Question: I'm trying to learn OpenCV and I want to apply this simple formula:

That is a per-pixel operation and transform the pixel from to .
This is my code:
'''
int main(int /*argc*/, char** /*argv*/) {
Mat _img = imread("lena.jpg");
cvtColor(_img, img, CV_32F);
cout << "original image size: " << img.rows << " " << img.cols << endl;
cout << "original type: " << img.type() << endl;
cout << "original depth: " << img.depth() << endl;
Mat _src = img.clone();
_src += 1;
log(_src, logContrast);
logContrast *= log_c;
/// ...
'''
And I get this error:
'''
OpenCV Error: Assertion failed (depth == CV_32F || depth == CV_64F) in log, file /home/user/Documents/Code/OpenCV-2.3.1/modules/core/src/mathfuncs.cpp, line 1772
terminate called after throwing an instance of 'cv::Exception'
what(): /home/alberto/Documents/Code/OpenCV-2.3.1/modules/core/src/mathfuncs.cpp:1772: error: (-215) depth == CV_32F || depth == CV_64F in function log
'''
I tried with gray and coloured image, and with 'cvtColor' with 'CV_8U', 'CV_32F' and 'C1', 'C3', but I cout always ..
I've spent hours on OpenCV manuals and on but.. I can't find a solution. I think I've done some confusion on how transform depth of a 'Mat' object.
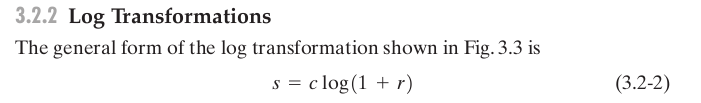
Answer: ?
Please check out the code below, i just wrote. Don't know if output is correct, but it didn't throw any errors.
'''
#include "opencv2/highgui/highgui.hpp"
#include "opencv2/imgproc/imgproc.hpp"
#include <iostream>
using namespace std;
int main ()
{
cv::Mat binary = cv::imread("kick.jpg",0);
cv::Mat fg;
binary.convertTo(fg,CV_32F);
fg = fg + 1;
cv::log(fg,fg);
cv::convertScaleAbs(fg,fg);
cv::normalize(fg,fg,0,255,cv::NORM_MINMAX);
cv::imshow("a",fg);
cv::waitKey(0);
}
'''
And below is the output i got :